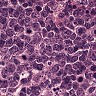
Metastatic tissue present: no